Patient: sex F, age 69
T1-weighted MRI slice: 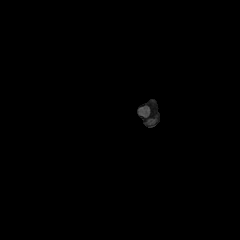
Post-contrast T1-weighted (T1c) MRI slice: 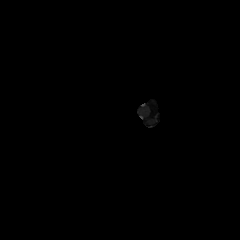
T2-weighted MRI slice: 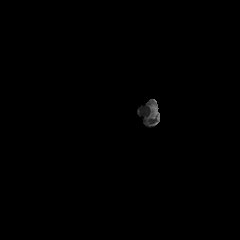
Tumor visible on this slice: no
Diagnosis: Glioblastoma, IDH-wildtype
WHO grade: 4